Question: Given some known input values and observed outputs, determine how many possible combinations exist for the unknown inputs that would produce the same outputs.
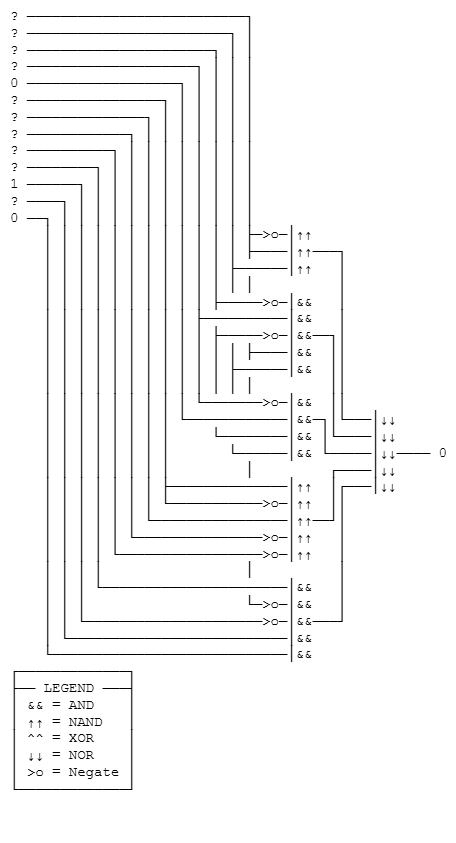
Answer: 1024